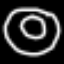
Label: donut